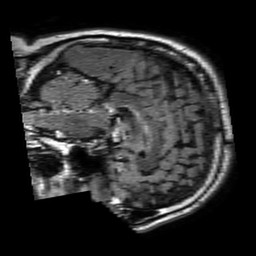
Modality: FLAIR
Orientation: sagittal
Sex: male
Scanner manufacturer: philips
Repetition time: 11 s
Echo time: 0.125 s